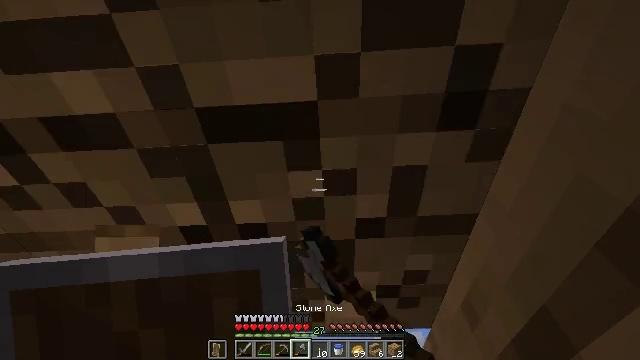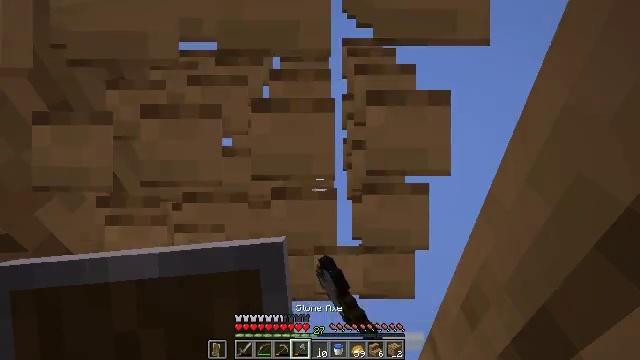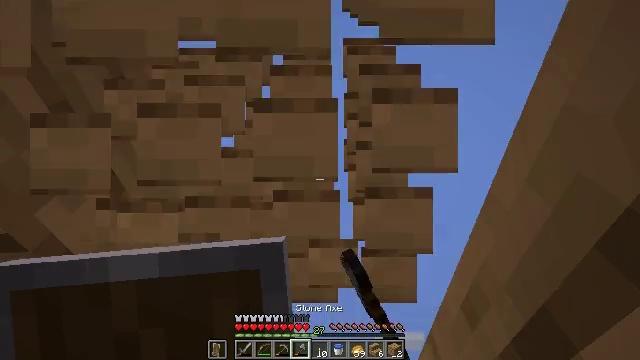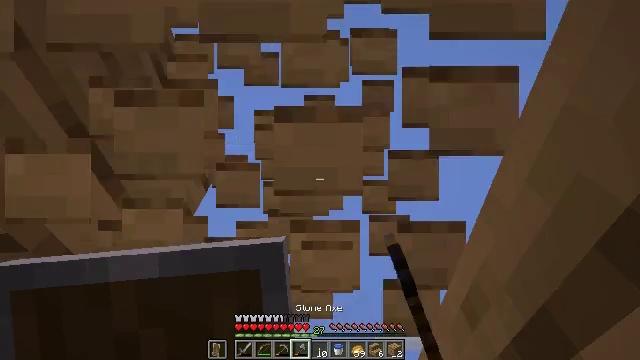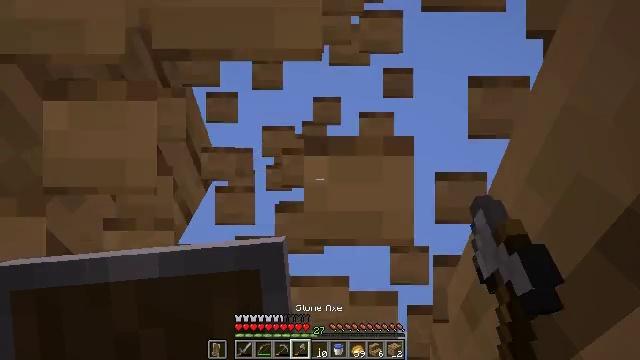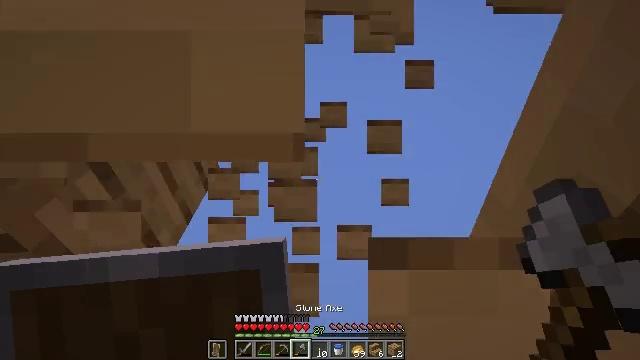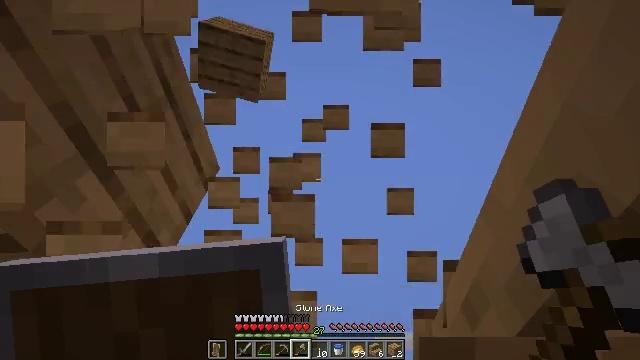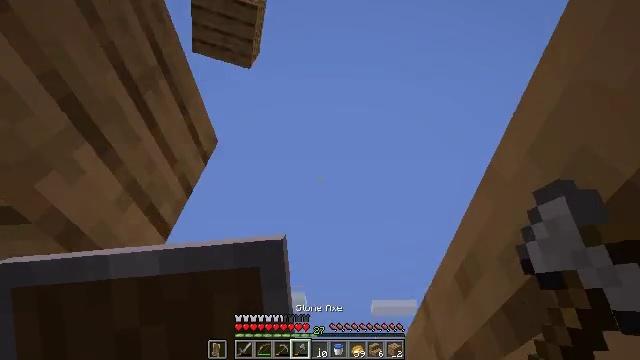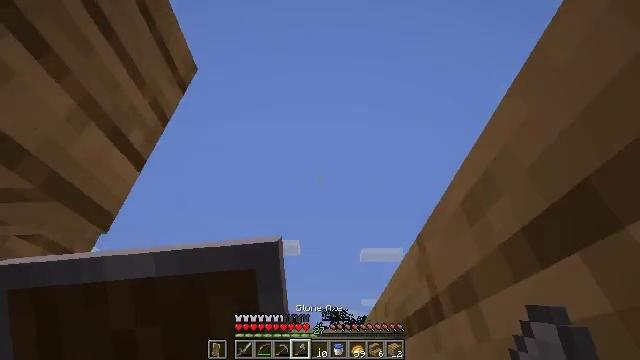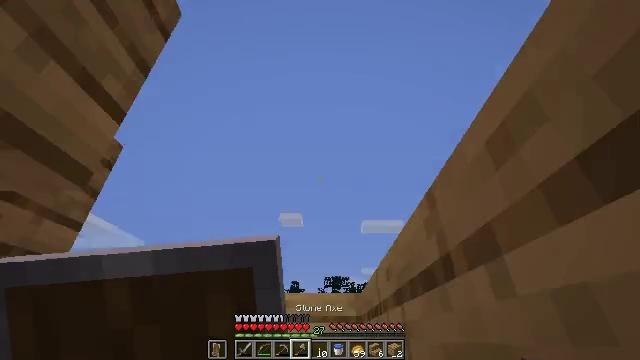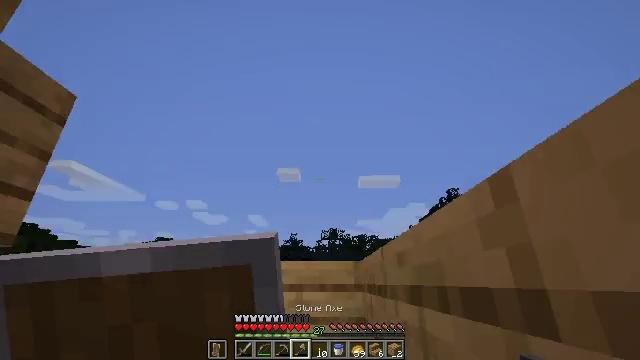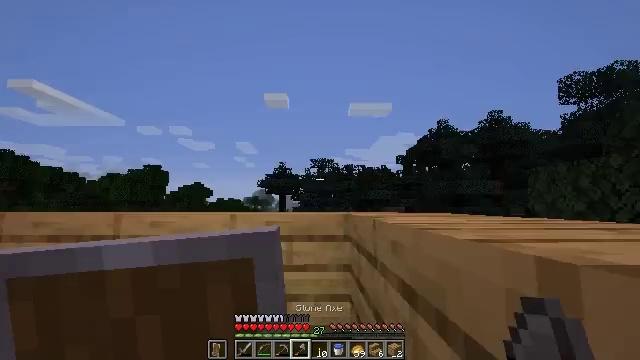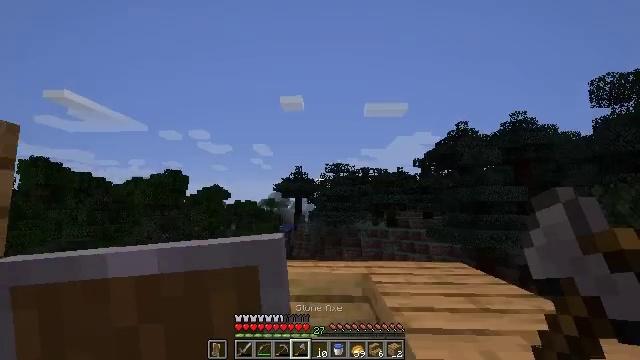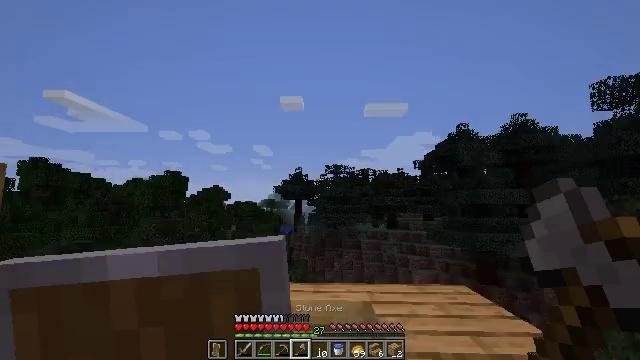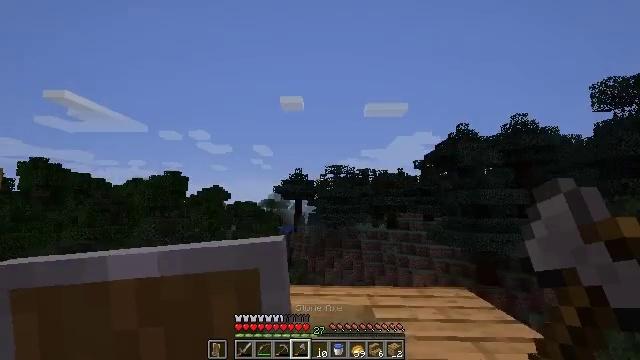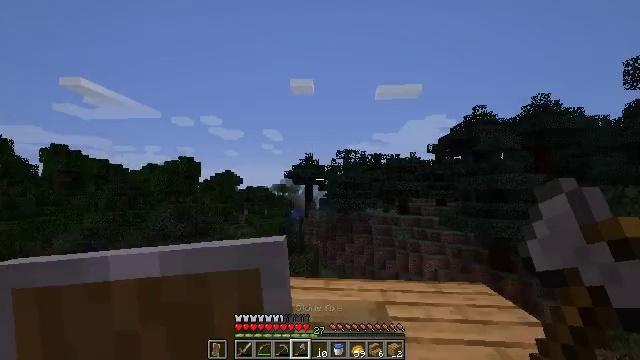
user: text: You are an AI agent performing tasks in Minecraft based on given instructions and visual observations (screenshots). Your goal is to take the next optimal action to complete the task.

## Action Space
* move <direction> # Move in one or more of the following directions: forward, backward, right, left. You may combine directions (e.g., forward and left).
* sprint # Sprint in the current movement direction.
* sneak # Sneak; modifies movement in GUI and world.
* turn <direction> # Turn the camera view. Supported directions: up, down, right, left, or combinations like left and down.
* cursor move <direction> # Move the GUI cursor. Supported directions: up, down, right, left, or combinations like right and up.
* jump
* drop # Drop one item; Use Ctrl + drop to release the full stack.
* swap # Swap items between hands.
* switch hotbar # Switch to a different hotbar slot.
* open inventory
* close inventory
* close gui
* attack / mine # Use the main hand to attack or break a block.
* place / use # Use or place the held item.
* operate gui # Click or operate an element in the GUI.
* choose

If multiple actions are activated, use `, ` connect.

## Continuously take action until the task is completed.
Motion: motion action
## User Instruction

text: Collect the oak planks from the structure.
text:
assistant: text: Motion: attack / mine
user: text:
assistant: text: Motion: attack / mine
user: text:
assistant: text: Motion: attack / mine
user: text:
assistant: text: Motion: attack / mine
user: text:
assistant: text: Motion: attack / mine
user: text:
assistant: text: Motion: attack / mine
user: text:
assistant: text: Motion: move forward, turn down
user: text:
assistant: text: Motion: move forward, turn right and down
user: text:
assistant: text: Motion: move forward, turn down
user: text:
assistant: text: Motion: move forward, turn down, jump
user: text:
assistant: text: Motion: move forward, turn right and down, jump
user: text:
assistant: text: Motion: move forward, turn left, jump
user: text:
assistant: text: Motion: move forward, jump
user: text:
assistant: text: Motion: move forward
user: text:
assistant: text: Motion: move forward, turn left and down
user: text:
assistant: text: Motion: move forward, turn down
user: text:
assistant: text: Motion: move forward, turn right and down
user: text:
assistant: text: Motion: move forward
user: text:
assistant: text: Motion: move forward
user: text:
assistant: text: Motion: move forward, turn right and up
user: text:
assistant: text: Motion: move forward, turn right and down, jump
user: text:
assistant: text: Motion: move forward, turn right and down, jump
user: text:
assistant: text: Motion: move forward, turn right and up, jump
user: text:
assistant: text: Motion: move forward, turn right and up
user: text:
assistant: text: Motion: move forward
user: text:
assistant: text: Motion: move forward, turn right
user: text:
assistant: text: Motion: move forward, turn right and up
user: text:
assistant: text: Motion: turn left and up
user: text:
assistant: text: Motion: turn up
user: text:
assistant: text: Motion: turn right and up